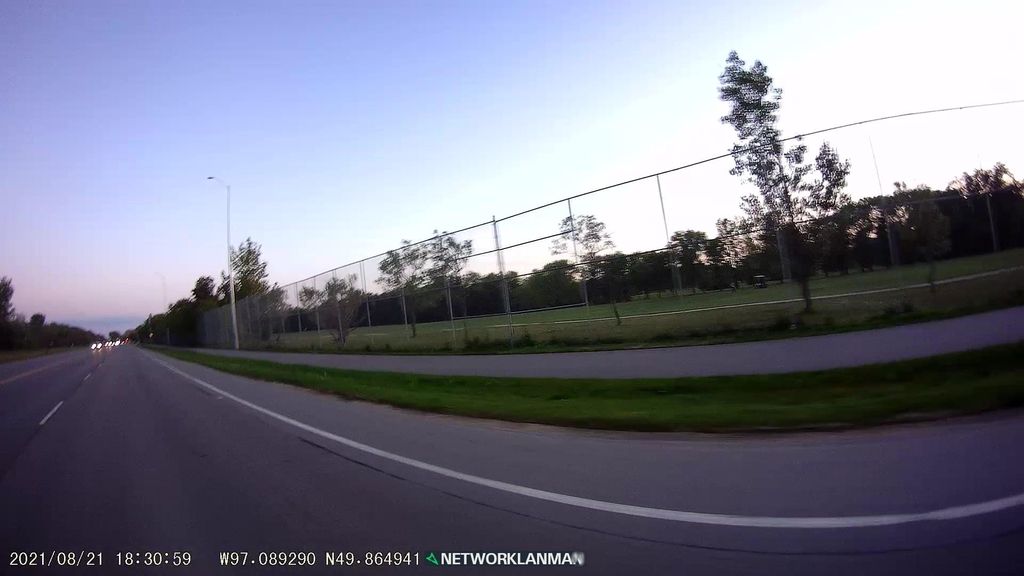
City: winnipeg